Field crop: maize
Growth stage: 2
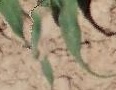
Species: maize